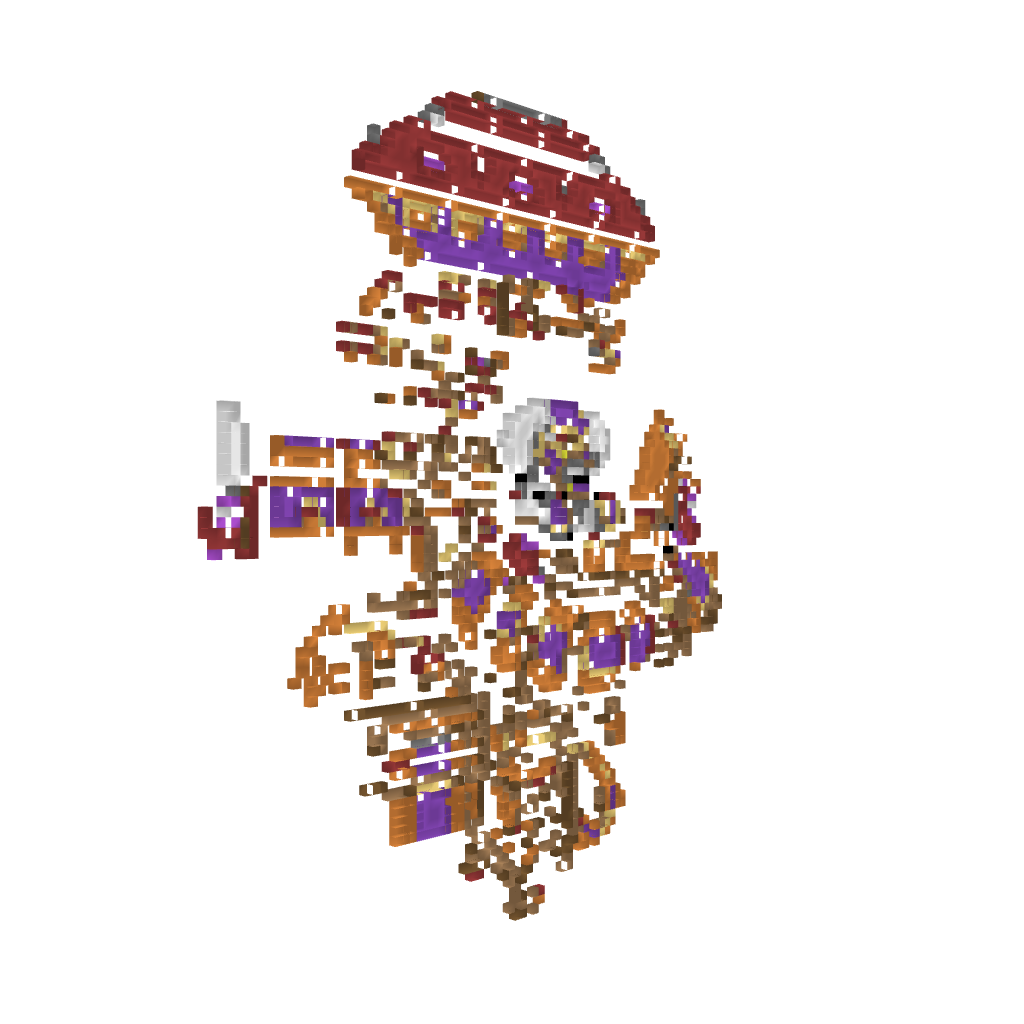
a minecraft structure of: Wily Machine #1 (ErnieCIII) bad low quality